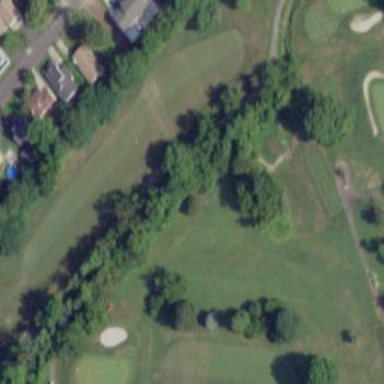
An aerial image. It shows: Golf fairway surrounded by grass.